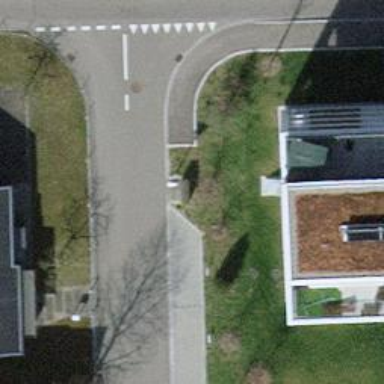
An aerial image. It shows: Street cabinet.